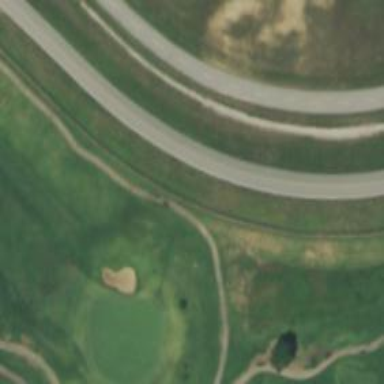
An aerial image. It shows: Path for both road and golf.